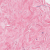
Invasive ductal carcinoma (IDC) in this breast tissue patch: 0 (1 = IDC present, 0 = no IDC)